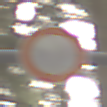
Verkehrszeichen: VerbotFahrzeugeAllerArt
Umgebung: Outdoor, Nature
Tageszeit: MorningAfternoon
Wetter: Overcast
Licht: Natural
Jahreszeit: Winter
Kontrast: LowContrast